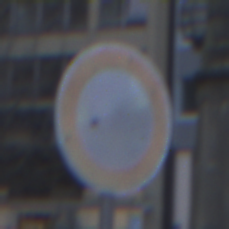
Verkehrszeichen: VerbotFahrzeugeAllerArt
Umgebung: Outdoor, Urban
Tageszeit: SunriseSunset
Wetter: PartlyCloudy
Licht: Natural
Jahreszeit: NotSpecified
Kontrast: LowContrast